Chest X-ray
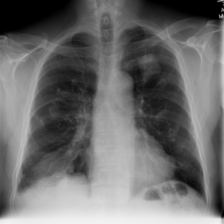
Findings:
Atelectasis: negative
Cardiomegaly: negative
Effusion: negative
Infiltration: negative
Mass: positive
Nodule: negative
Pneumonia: negative
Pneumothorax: negative
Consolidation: negative
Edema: negative
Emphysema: negative
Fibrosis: negative
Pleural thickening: negative
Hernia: negative